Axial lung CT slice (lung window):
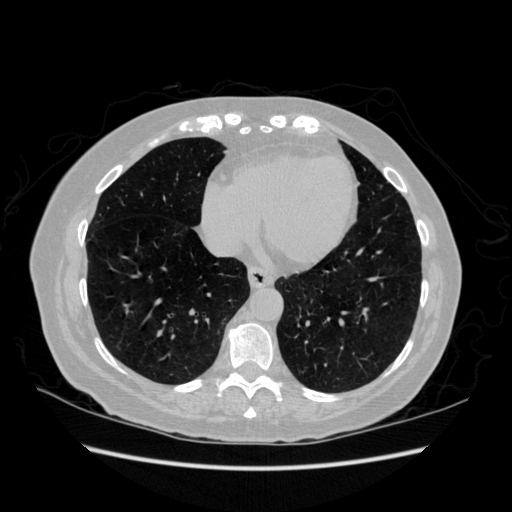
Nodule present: yes
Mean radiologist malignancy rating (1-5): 1.5